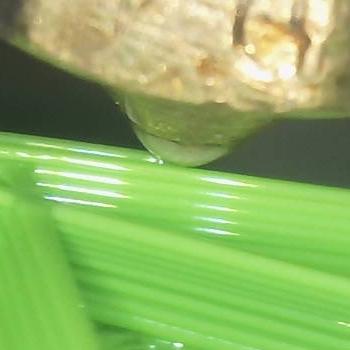
Flow rate: 62%